Field crop: maize
Growth stage: 2
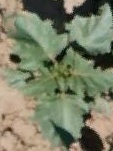
Species: datura